Question: i have created dynamic drop down
- -
## code
'''
<span id="checkmark">
<div id="circle"></div>
<div id="stem"></div>
<div id="kick"></div>
</span>
'''
the CSS is added in JSfiddleand full <URL>
i need like this when second drop down is loaded i need output like this
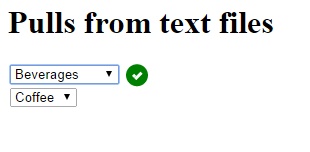
Answer: You can make it like this <URL>
The CODE
'''
$(function () {
$("#text-one").change(function () {
$("#checkmark").css({display: 'inline-block'});
$("#text-two").show();
$("#text-two").load("textdata/" + $(this).val() + ".txt");
});
});
'''
HTML
'''
<div id="page-wrap">
<h1>Pulls from text files</h1>
<div class="select-wrap">
<select id="text-one">
<option selected value="base">Please Select</option>
<option value="beverages">Beverages</option>
<option value="snacks">Snacks</option>
</select>
<span id="checkmark">
<div id="circle"></div>
<div id="stem"></div>
<div id="kick"></div>
</span>
</div>
<select id="text-two" style="display :none">
<option>Please choose from above</option>
</select>
</div>
'''